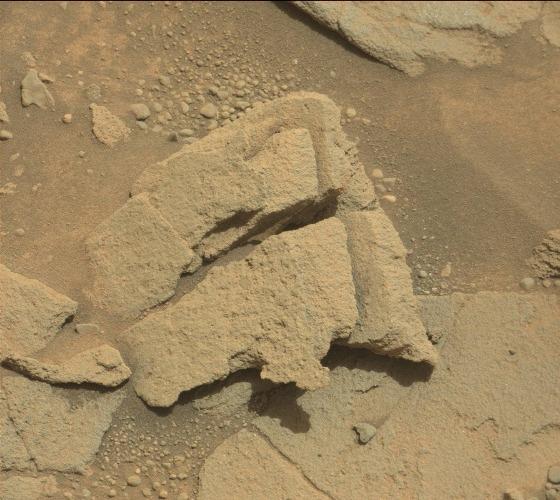
Terrain classes present: Bedrock, Gravel / Sand / Soil, Rock, Shadow